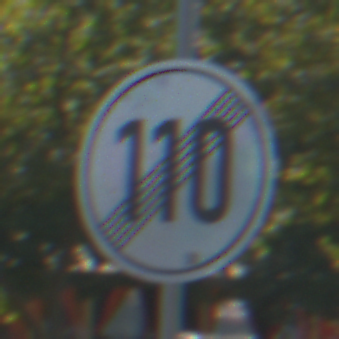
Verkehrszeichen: EndeGeschwindigkeit110
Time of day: Midday
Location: Outdoor (Urban)
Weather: Clear
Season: NotSpecified
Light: Natural